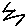
Label: zigzag